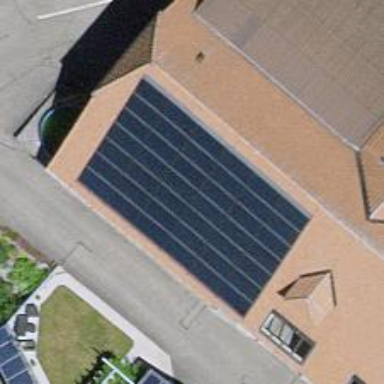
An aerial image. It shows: Solar photovoltaic panel generator located on building's roof.